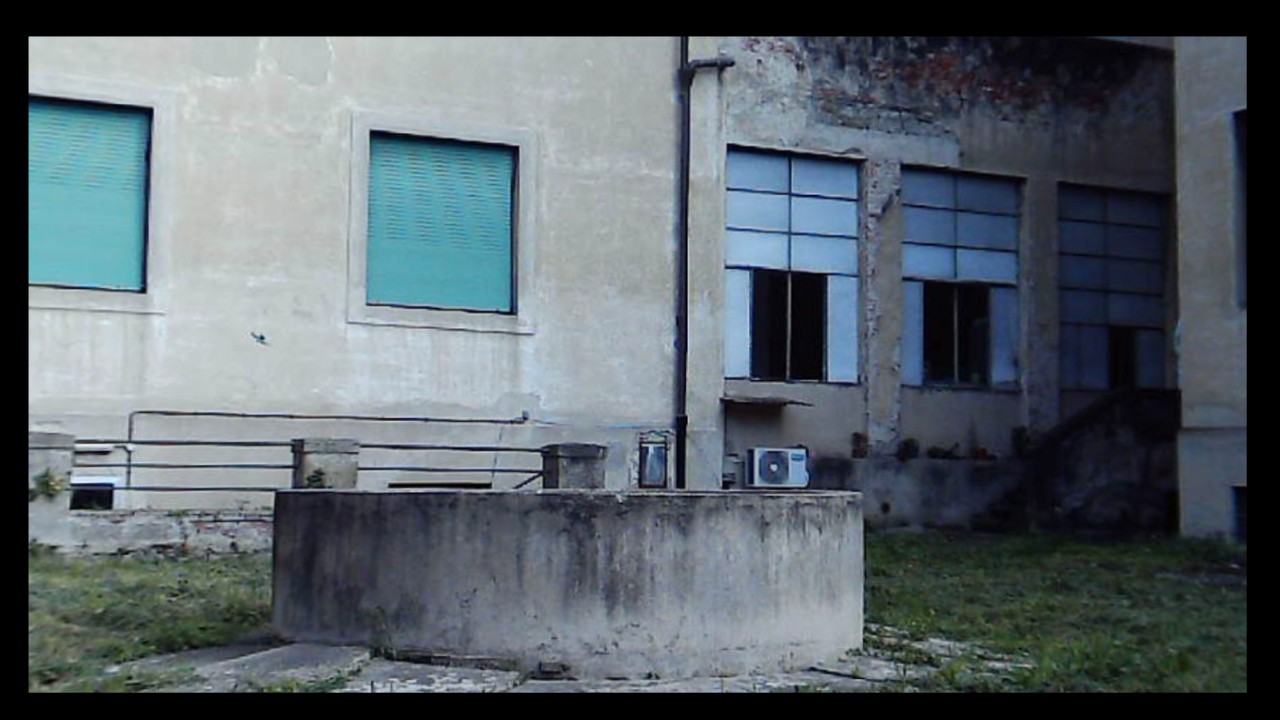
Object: Betafpv air75